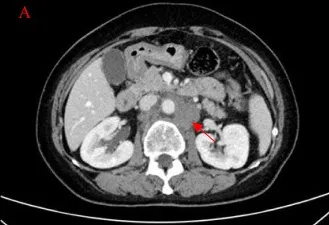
Patient's CT imaging before and during T-DXd treatment. The para-aortic lymph nodes were enlarged (2022-5-13).
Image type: radiology (ct)